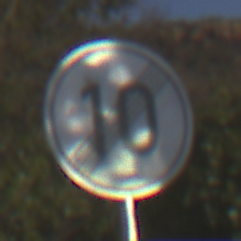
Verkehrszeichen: EndeGeschwindigkeit10
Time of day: SunriseSunset
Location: Outdoor (Nature)
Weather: Clear
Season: NotSpecified
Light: Natural